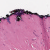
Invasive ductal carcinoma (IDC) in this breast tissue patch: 0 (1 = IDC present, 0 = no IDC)